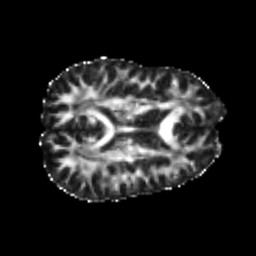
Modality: FA
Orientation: axial
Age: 24
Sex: female
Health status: healthy
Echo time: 0.074 s